Interaction volume radius: 10 \u00c5
Interaction volume height: 30 \u00c5
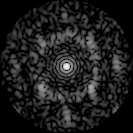
Disorder parameter: 0.6659